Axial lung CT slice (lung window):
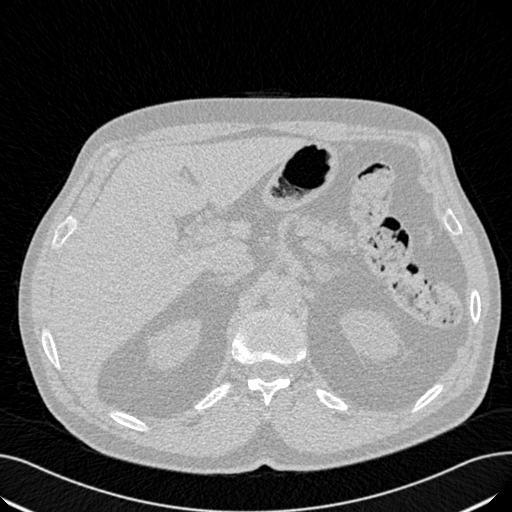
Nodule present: no